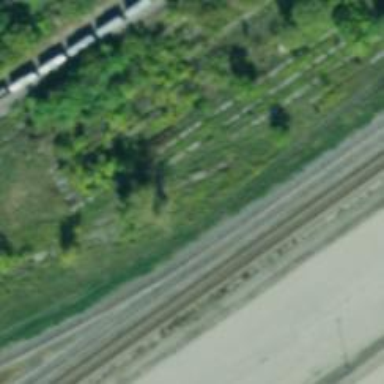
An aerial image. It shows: Abandoned railway.